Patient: sex F, age 64
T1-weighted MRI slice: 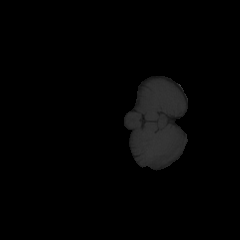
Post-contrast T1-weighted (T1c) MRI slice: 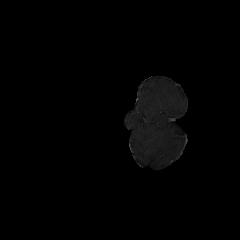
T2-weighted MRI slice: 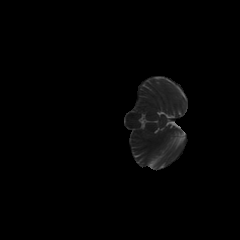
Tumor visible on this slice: no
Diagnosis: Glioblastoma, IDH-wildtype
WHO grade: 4